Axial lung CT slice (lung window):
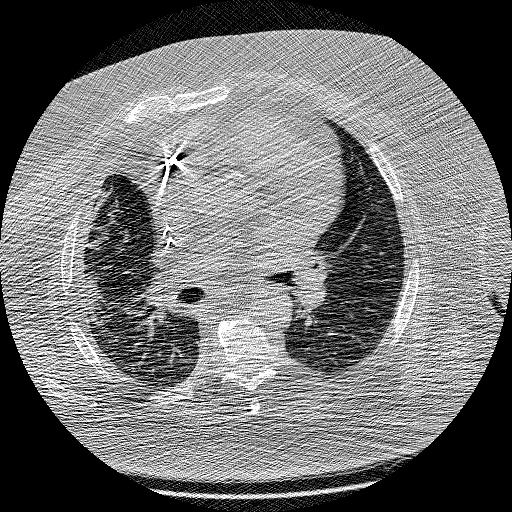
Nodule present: no